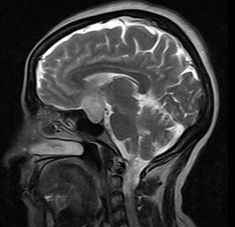
Label: notumor